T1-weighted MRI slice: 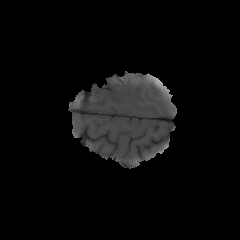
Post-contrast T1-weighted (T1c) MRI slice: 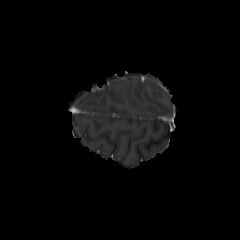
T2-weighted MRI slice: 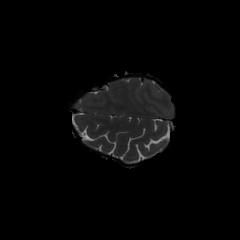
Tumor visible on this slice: yes